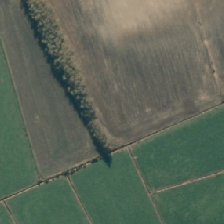
Land cover: shortrotation_cropland